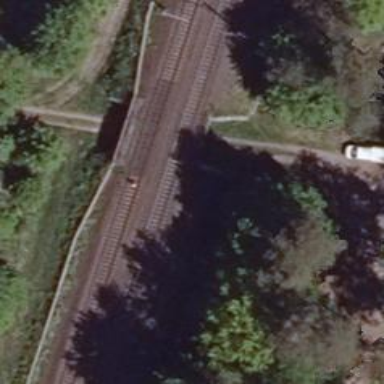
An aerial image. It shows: Bridge over electrified railway with contact lines.